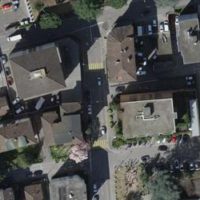
EUNIS habitat code: 54
Species observed at this site:
Arbutus unedo